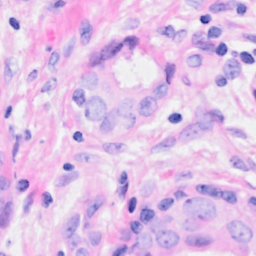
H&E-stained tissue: Breast